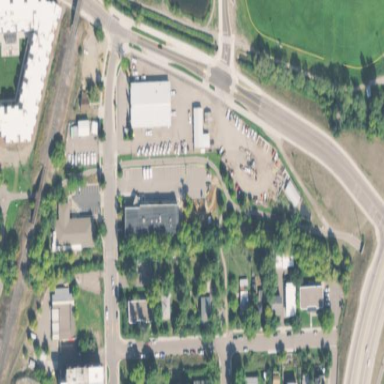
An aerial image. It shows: Retail area.